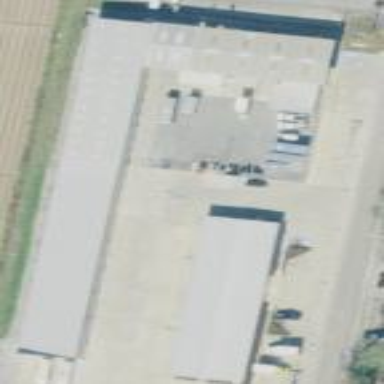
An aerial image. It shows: Building that serves as storage rental shop.